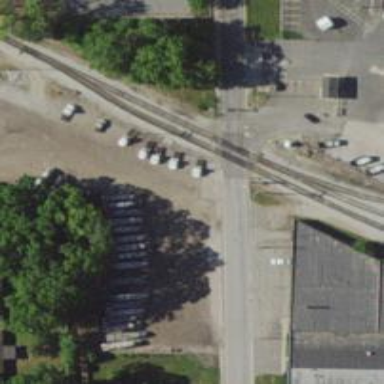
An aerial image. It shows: Level crossing with lights and saltire.